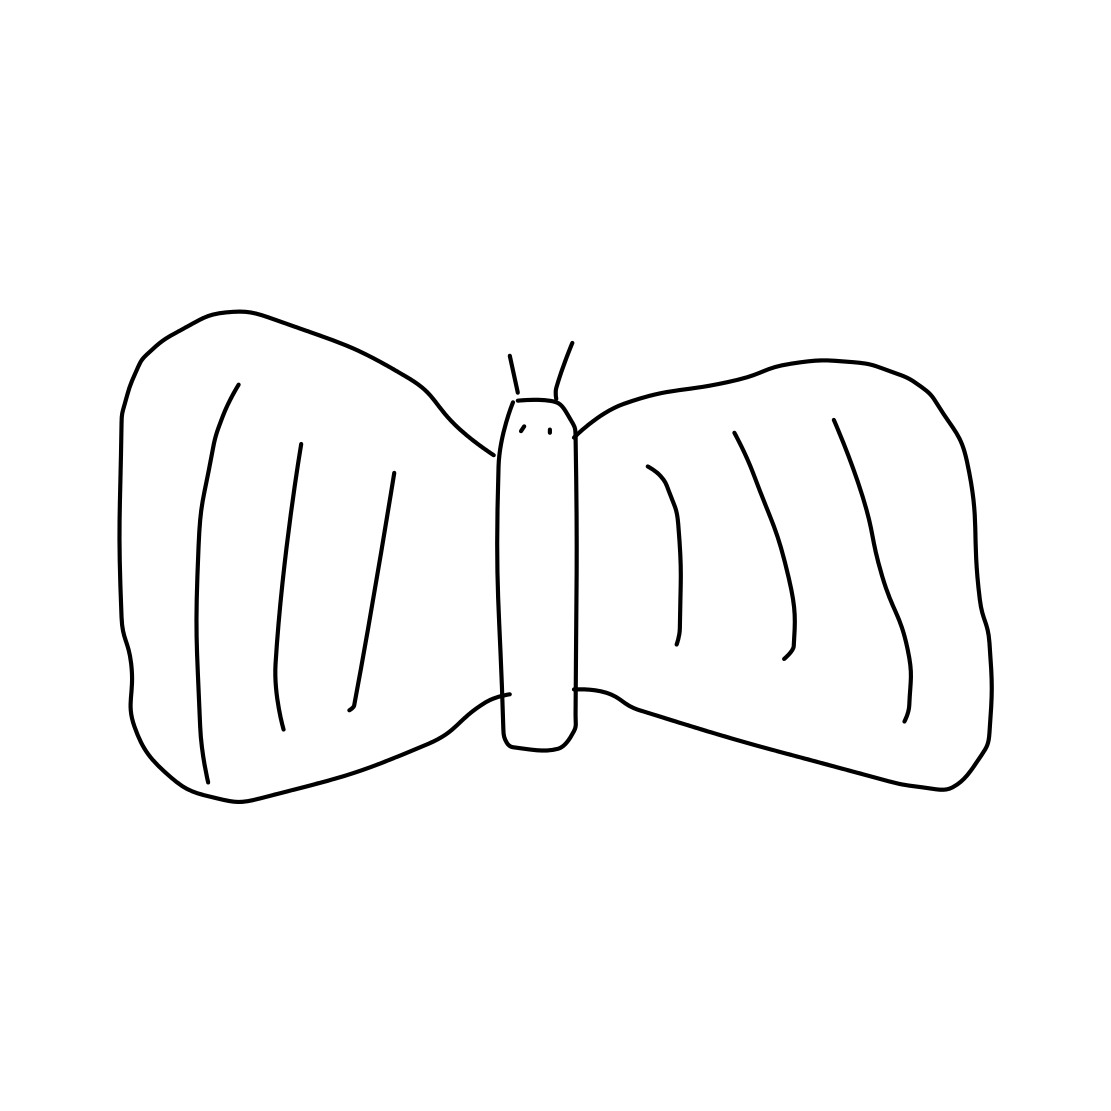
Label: butterfly